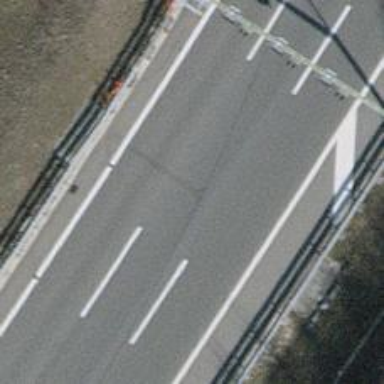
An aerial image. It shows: View of motorway.